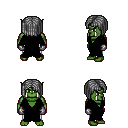
a pixel art fantasy rpg character, male body template, orc, green skin, black robe, white pants, gray pageboy hairstyle, metal gloves, four views (front, back, left, right), 2x2 character sprite sheet, small pixel art, hard edges, no anti-aliasing